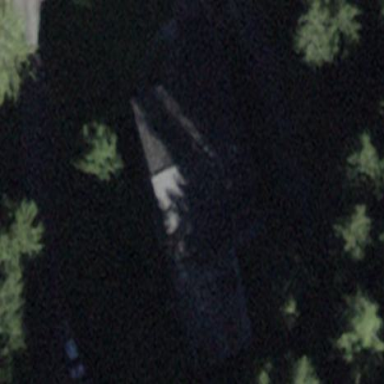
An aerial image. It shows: Building with tiled roof.